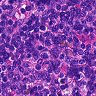
Metastatic tissue present: no